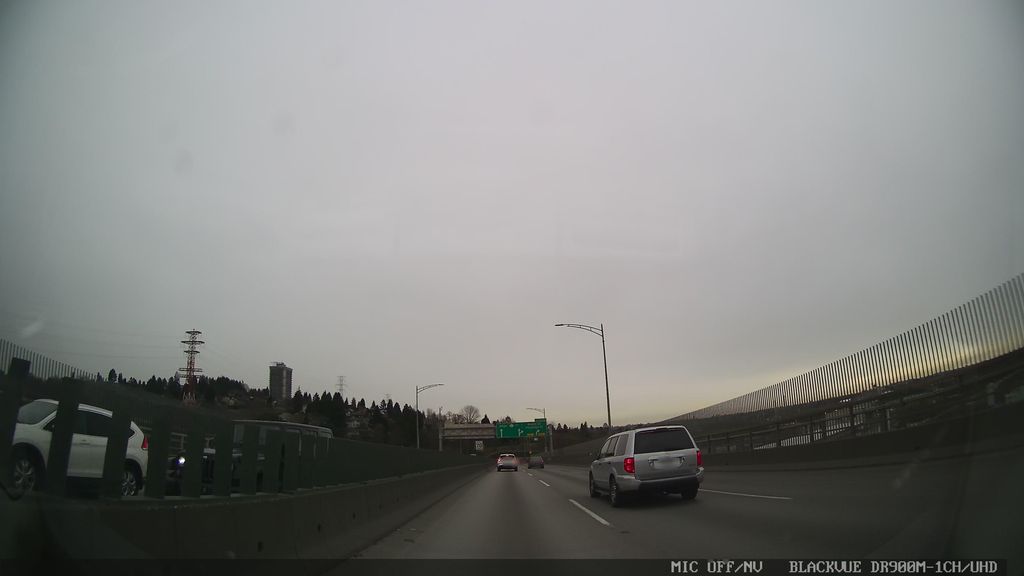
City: vancouver